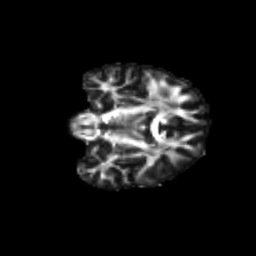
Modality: FA
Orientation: coronal
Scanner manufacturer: siemens
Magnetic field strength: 3 T
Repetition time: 9.2 s
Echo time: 0.084 s